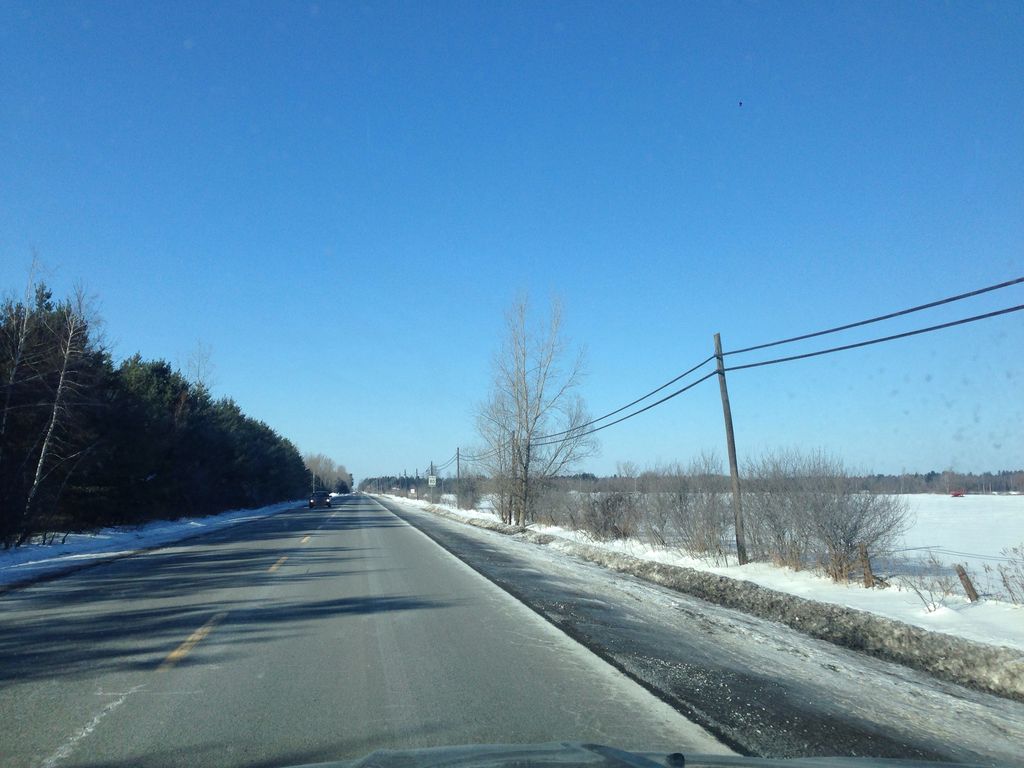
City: ottawa-gatineau